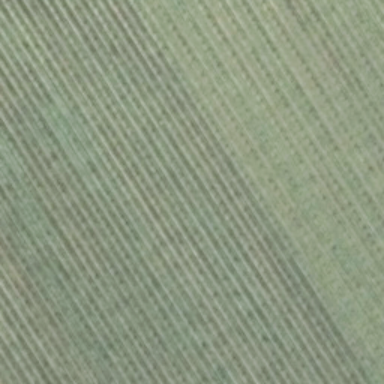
There is a piece of formland .